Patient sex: M
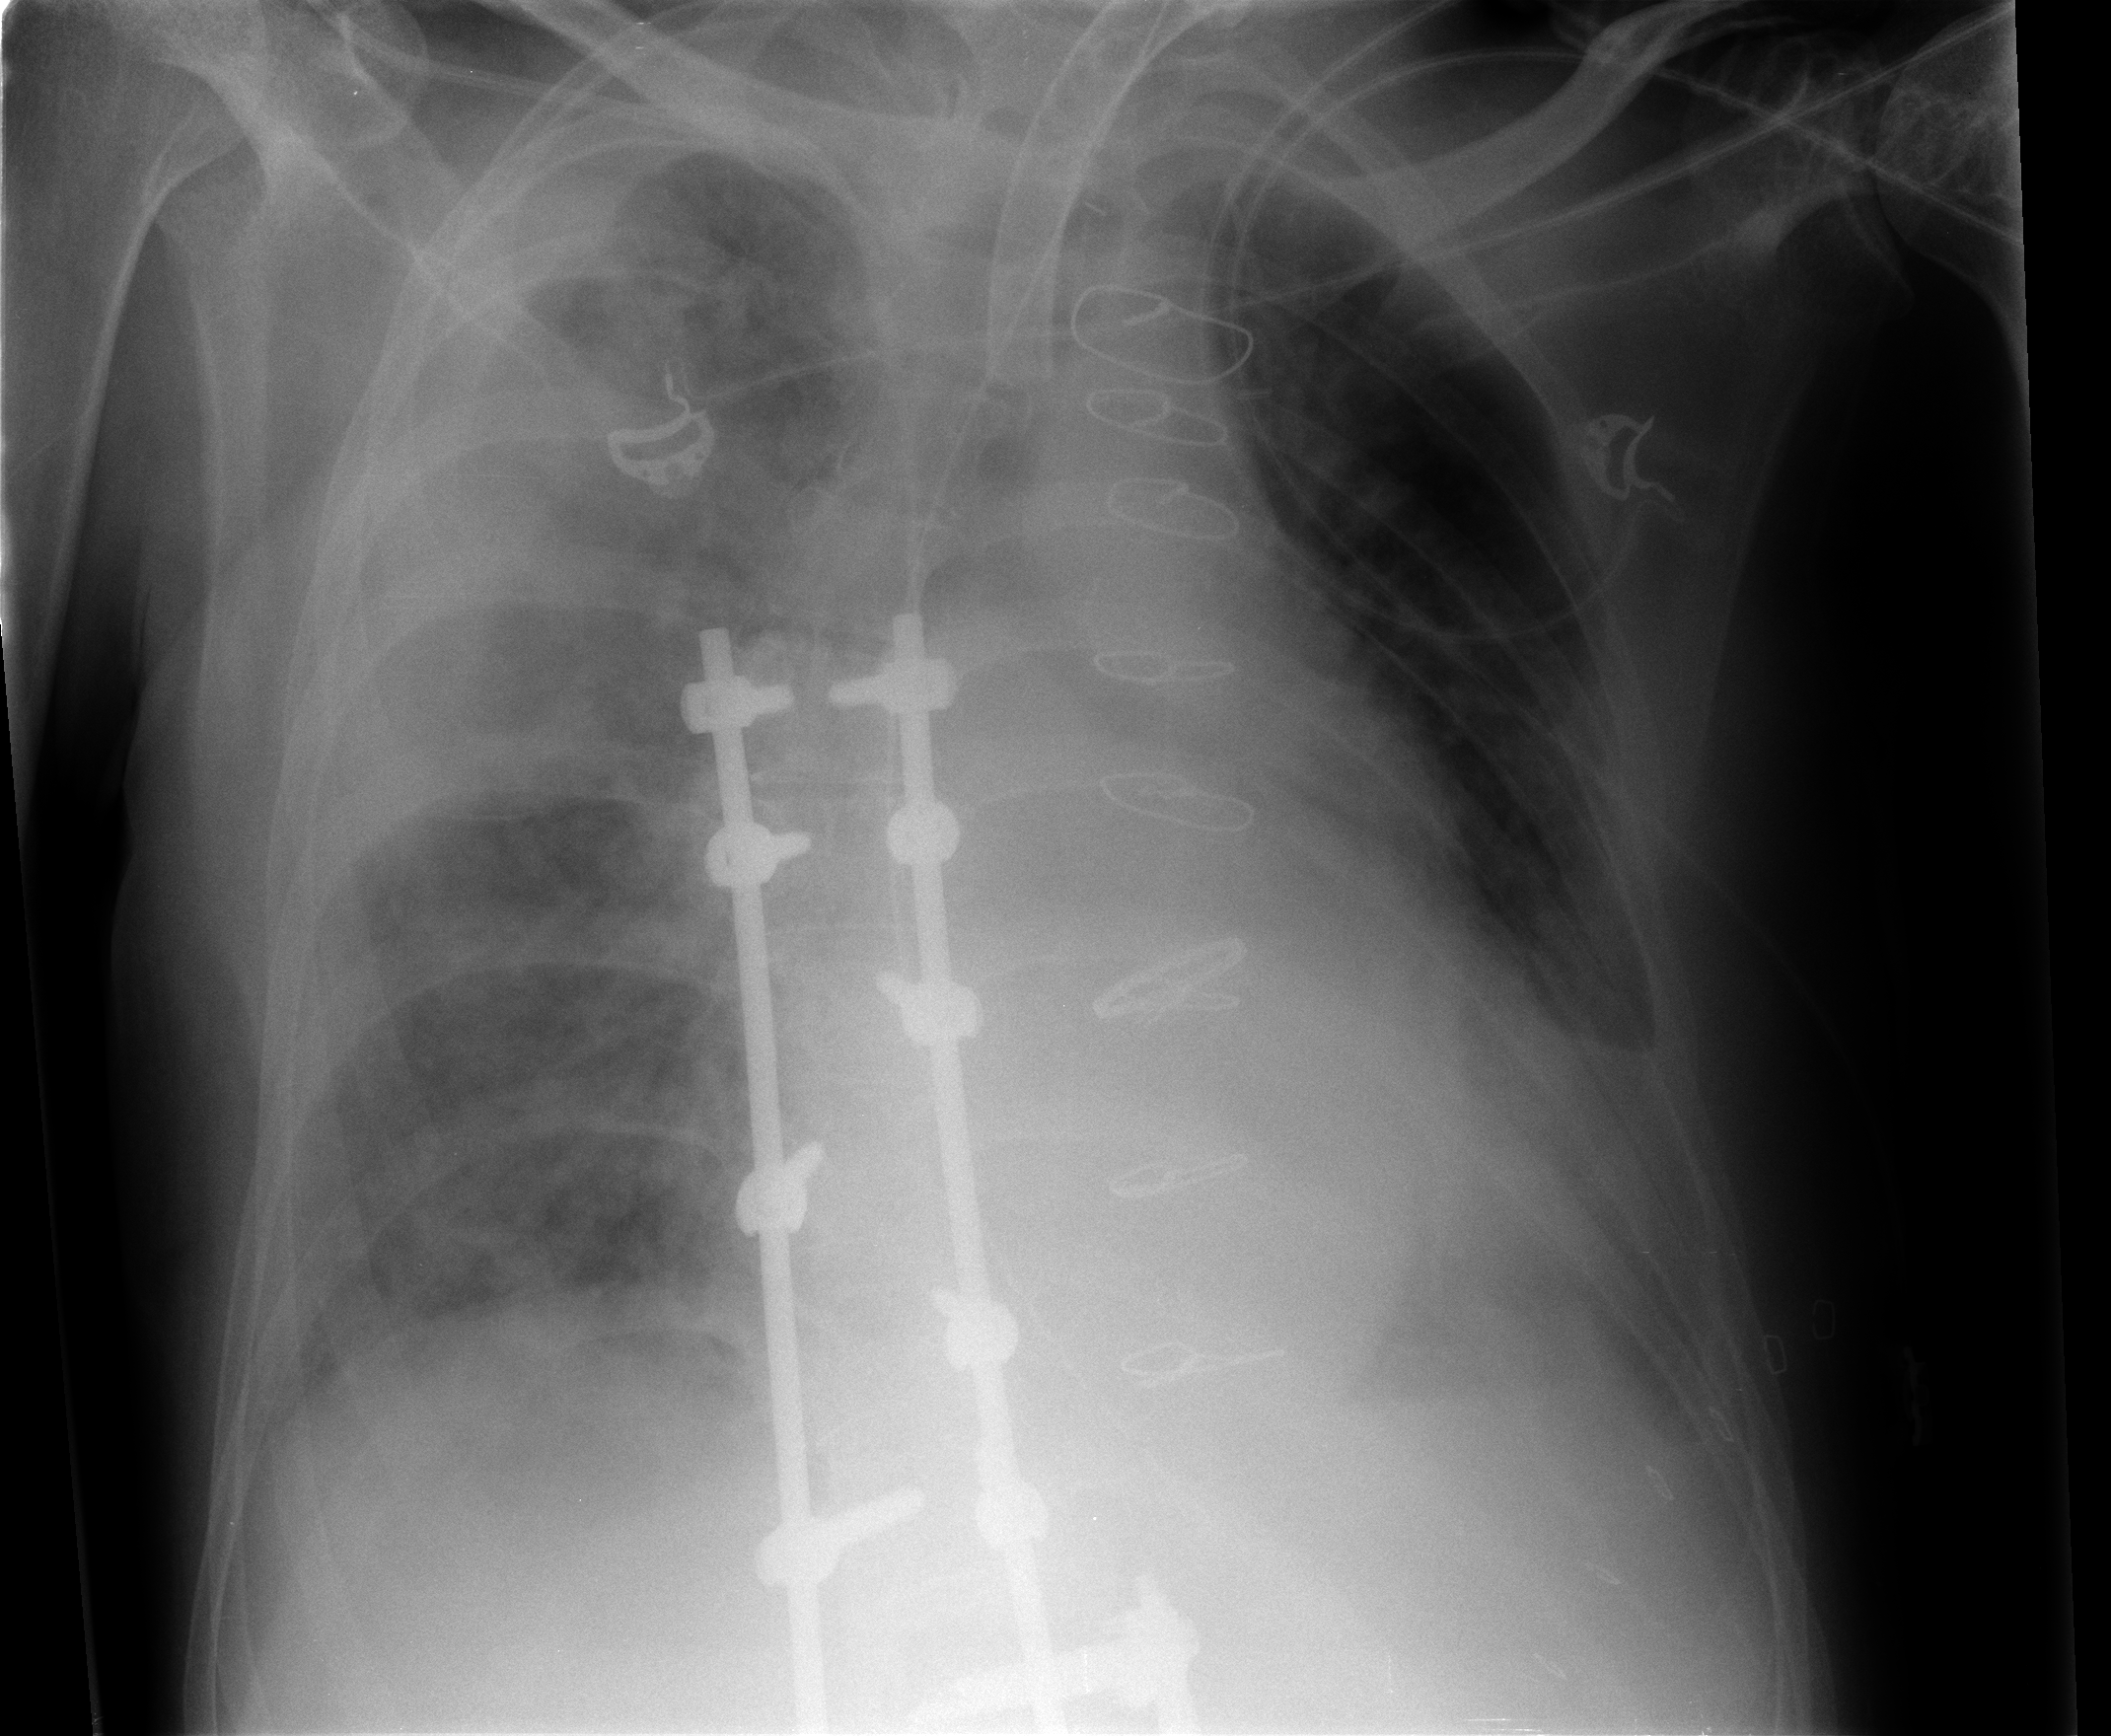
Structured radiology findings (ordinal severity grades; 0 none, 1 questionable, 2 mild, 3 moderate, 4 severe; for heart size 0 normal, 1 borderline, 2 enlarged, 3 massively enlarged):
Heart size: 1
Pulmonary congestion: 2
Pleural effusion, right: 2
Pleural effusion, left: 2
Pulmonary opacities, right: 4
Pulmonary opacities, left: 2
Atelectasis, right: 2
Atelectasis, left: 2